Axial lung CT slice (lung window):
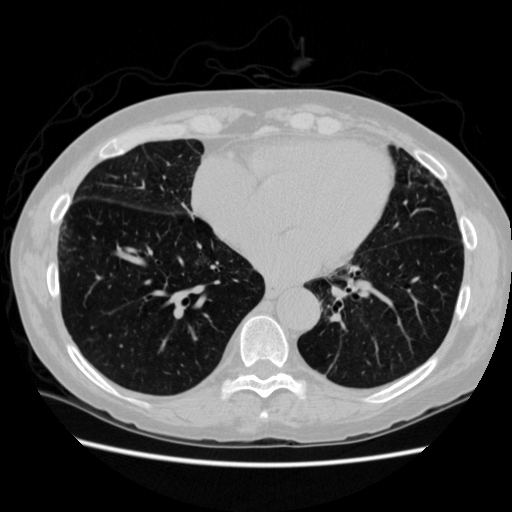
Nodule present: no